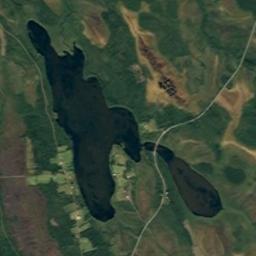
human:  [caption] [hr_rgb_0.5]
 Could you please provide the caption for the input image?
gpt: An irregularly shaped blue lake is surrounded by mountains with green vegetation .

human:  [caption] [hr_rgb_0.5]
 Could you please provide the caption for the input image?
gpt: The deep green lake lies on a flat ground covered with vegetation and several small hills are next to it .

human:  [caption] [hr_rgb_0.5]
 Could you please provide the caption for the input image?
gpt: The lake is green in the picture .

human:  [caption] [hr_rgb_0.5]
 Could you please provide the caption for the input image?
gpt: There are some roads beside the lake .

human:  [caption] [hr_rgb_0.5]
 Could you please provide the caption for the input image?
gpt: There are green land and some bare land around the lake .